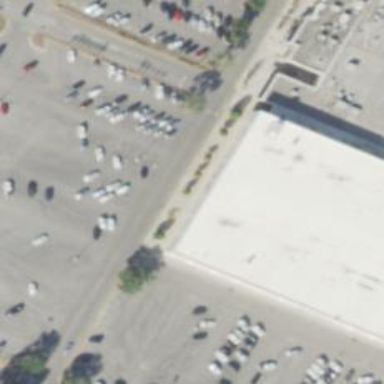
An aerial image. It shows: Parking space is available.